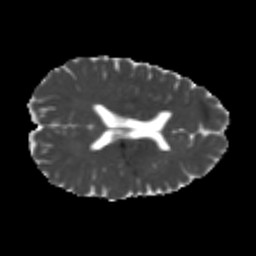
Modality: MD
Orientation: axial
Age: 24
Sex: male
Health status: healthy
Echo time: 0.074 s